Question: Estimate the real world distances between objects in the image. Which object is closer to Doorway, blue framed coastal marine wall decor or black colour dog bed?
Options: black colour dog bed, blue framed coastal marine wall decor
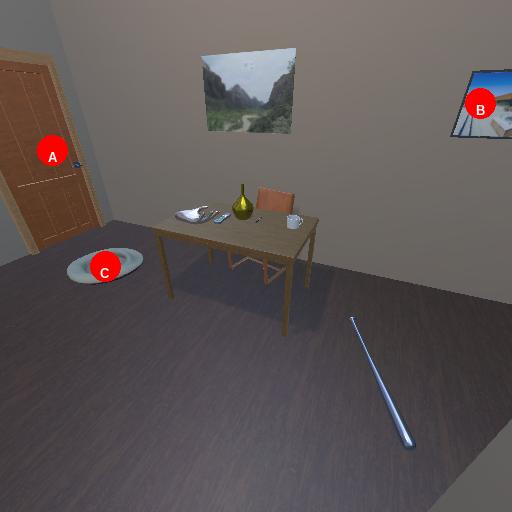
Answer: black colour dog bed